Question: I am using Angular and Firebase. I want to get values from function 'Datasnapshot' to '$scope.getData', but why I can't? Tell me please. Thanks.
'''
$scope.$on('$routeChangeSuccess', function () {
var firebaseUrl ="https://angular-af216.firebaseio.com";
var commentRef = new Firebase(firebaseUrl).child('User');
commentRef.on('value', function(Datasnapshot) {
var comments = Datasnapshot.val();
// var data = Datasnapshot.child('User').val();
console.log(comments);
console.log("Newline");
$scope.getData = comments;
console.log(getData);
});
});
'''

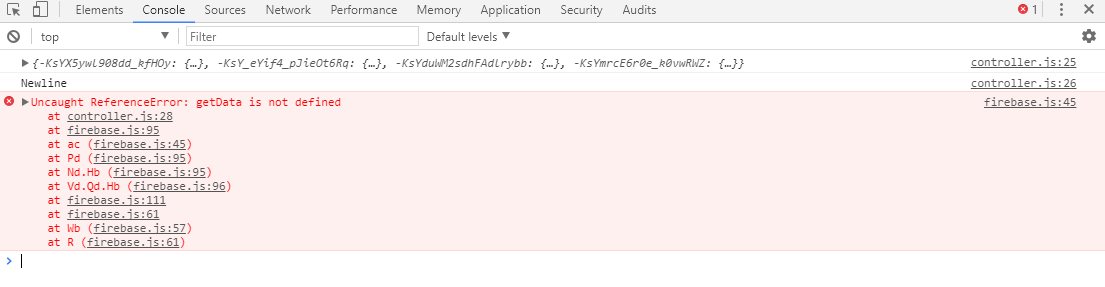
Answer: Inject '$scope' in the function
'''
$scope.$on('$routeChangeSuccess', function ($scope) {
var firebaseUrl ="https://angular-af216.firebaseio.com";
var commentRef = new Firebase(firebaseUrl).child('User');
commentRef.on('value', function(Datasnapshot) {
var comments = Datasnapshot.val();
// var data = Datasnapshot.child('User').val();
console.log(comments);
console.log("Newline");
$scope.getData = comments;
console.log($scope.getData);
});
});
'''